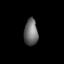
Tissue: lung
Cell type: Epithelial cells
Senescence score: 0.1535
Nuclear area (px): 357
Mean DAPI intensity: 109.639